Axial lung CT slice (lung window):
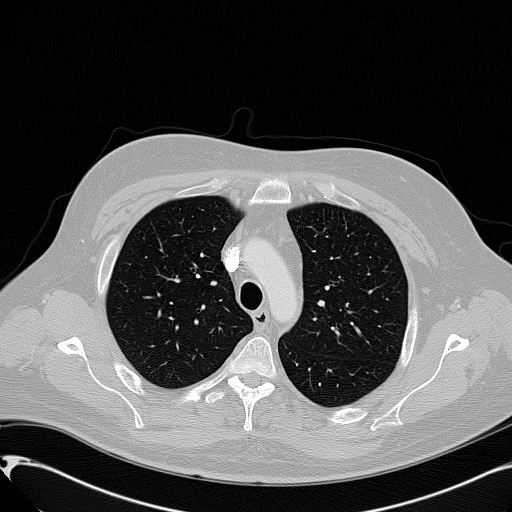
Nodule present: no